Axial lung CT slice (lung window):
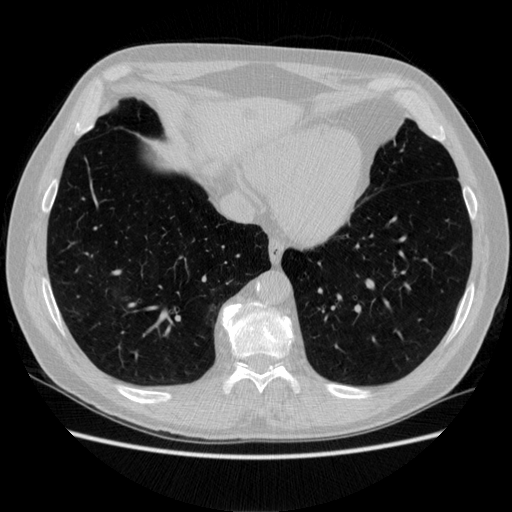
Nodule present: no